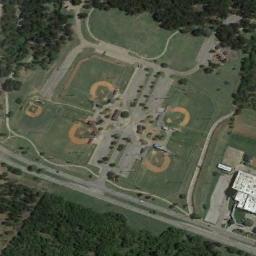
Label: baseball_diamond